Question: # What I got
I got two data sources for instantaneous step frequency during a jogging session:
- -
I'm trying to plot both together to get a intuitive comparison. The current plot looks as follows (orange from the stride sensor, blue from the algorithm):

What you can see, is that the calculated data always has right (90deg) angles and does not connect the actual data points with linear functions. This accurately reflects what you would see when you have a look at your current step frequency. The value instantly changes to a new one each time it is updated. It looks this way because I deliberately put two data points with the same x-coordinate (timestamp) into my data set. This could look similar to the following code:
'''
% on new cadence
c(i) = [t old_cadence];
c(i+1) = [t new_cadence];
'''
# Question
So I'd like to get the stride sensor line plot to look the same way as my own data. Namely, it should only include vertical and horizontal connection lines. Is there maybe even a mode in the plot function that does that automatically or how would I do this? (I obviously want something better than looping through the elements)
Thanks in advance for any tips!
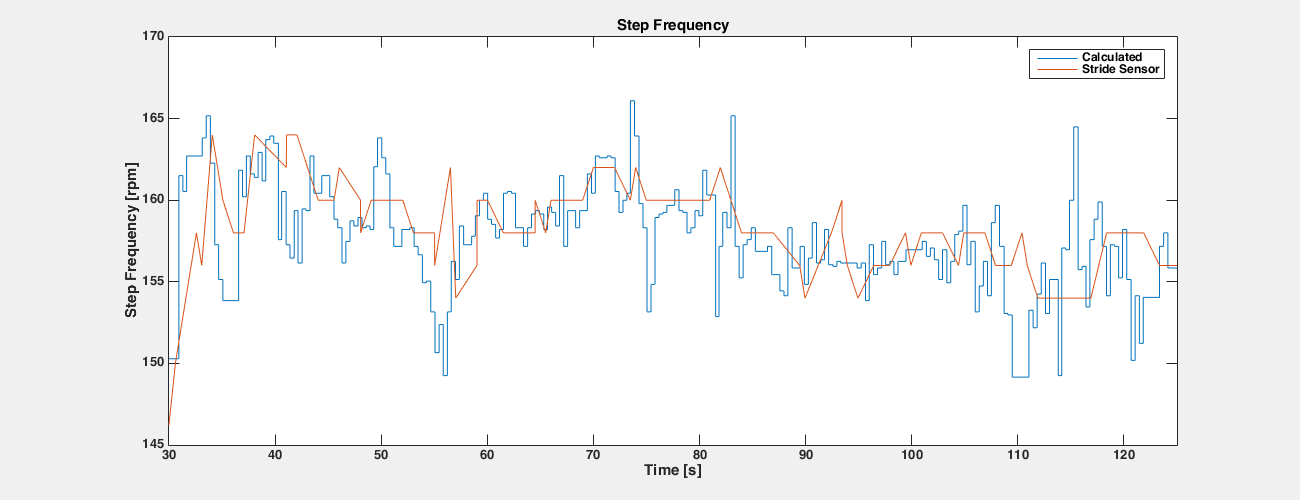
Answer: You are looking for the <URL> function:
'''
y = randi([3,8],1,20);
x = 1:20;
stairs(x,y)
ylim([0,10])
'''